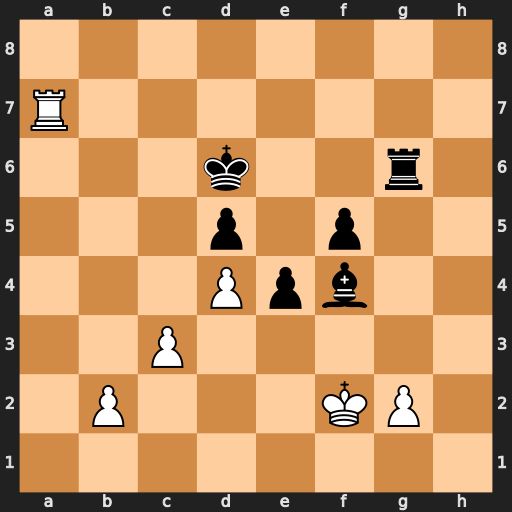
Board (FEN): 8/R7/3k2r1/3p1p2/3Ppb2/2P5/1P3KP1/8
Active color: w
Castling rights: -
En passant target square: -
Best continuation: Ra6+ Kd7 Rxg6